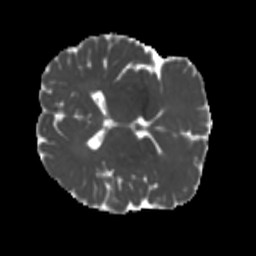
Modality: MD
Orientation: axial
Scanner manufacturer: siemens
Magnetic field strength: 3 T
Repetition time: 4 s
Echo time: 0.0594 s